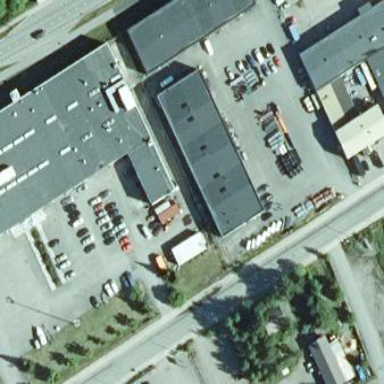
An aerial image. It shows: Commercial building with outpost shop.